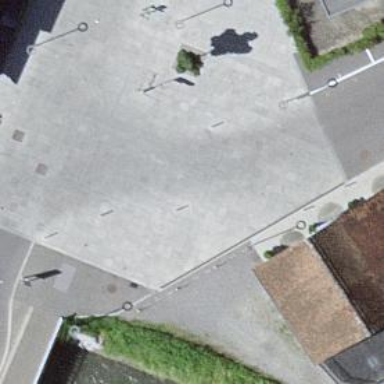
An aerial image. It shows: Bollard.